Question: I want insert into slash in cell,for instance

how can I do this use PHPExcel class?
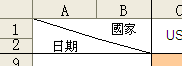
Answer: '''
$styleArray = array(
'borders' => array(
'diagonal' => array(
'style' => PHPExcel_Style_Border::BORDER_THICK,
'color' => array('argb' => 'FFFF0000'),
),
'diagonaldirection' => PHPExcel_Style_Borders::DIAGONAL_DOWN,
),
);
$objPHPExcel->getActiveSheet()->getStyle('A1:B2')->applyFromArray($styleArray);
$objPHPExcel->getActiveSheet()->mergeCells('A1:B2');
'''